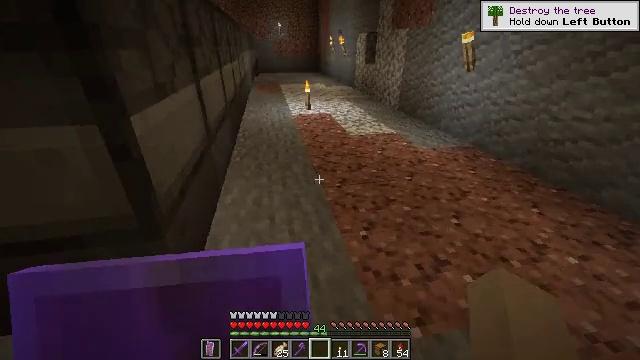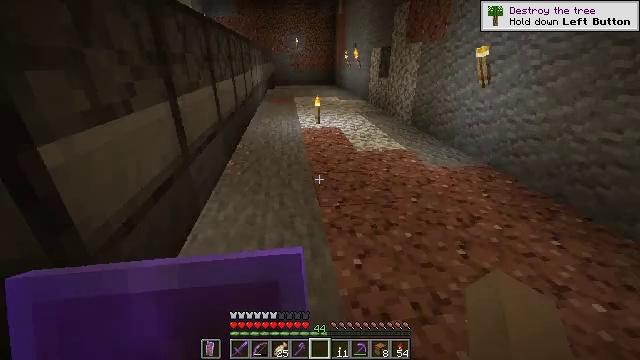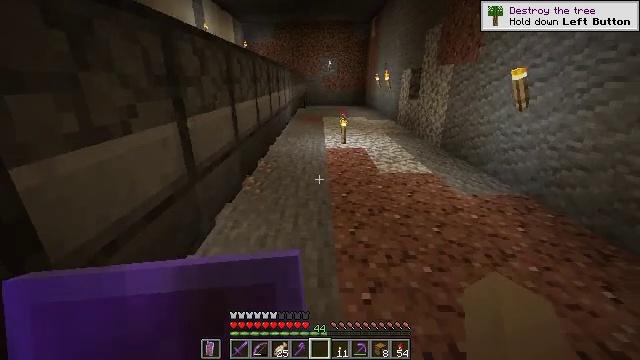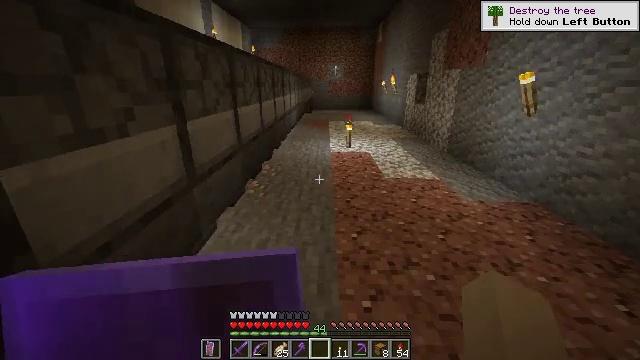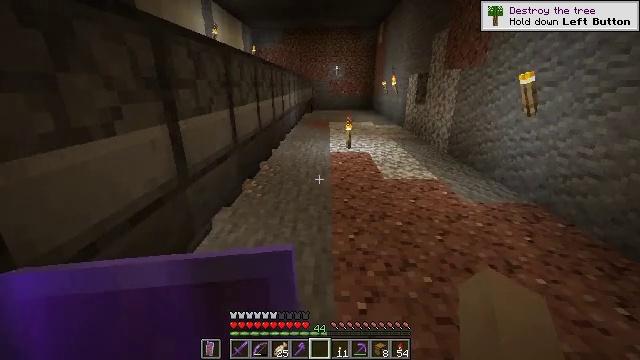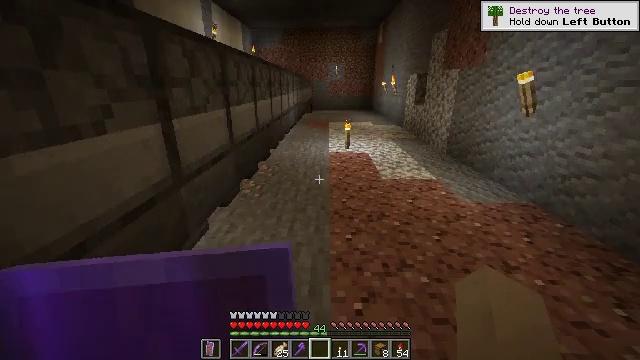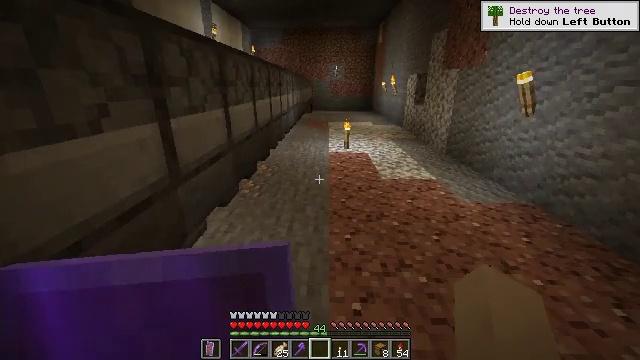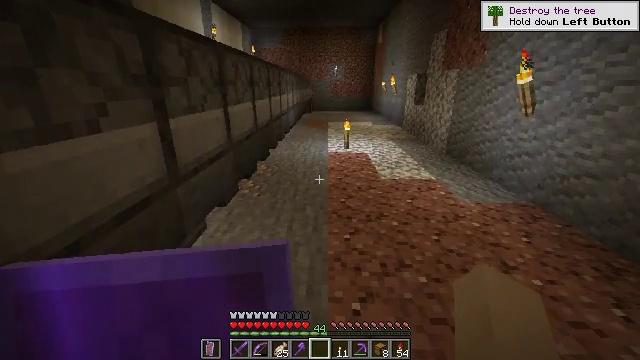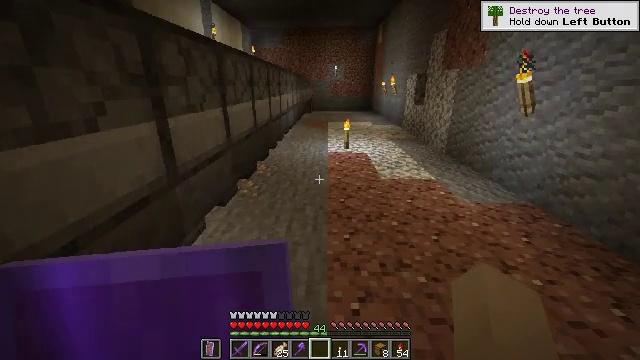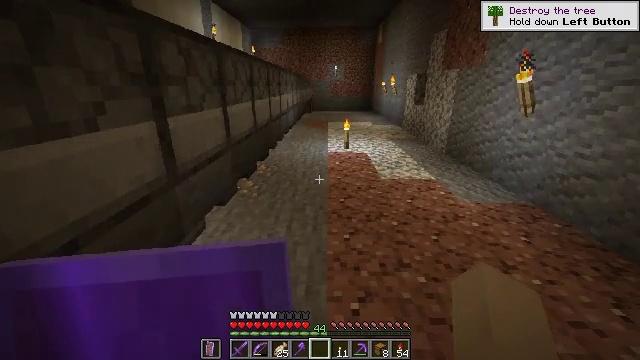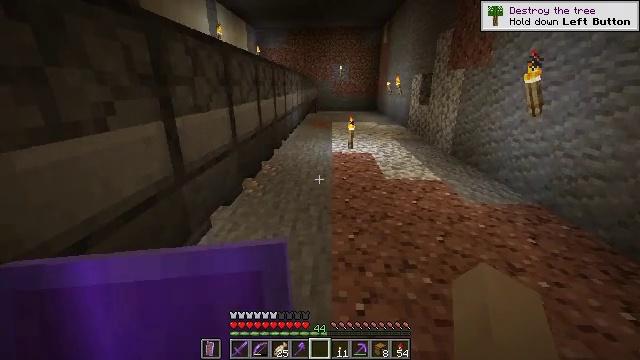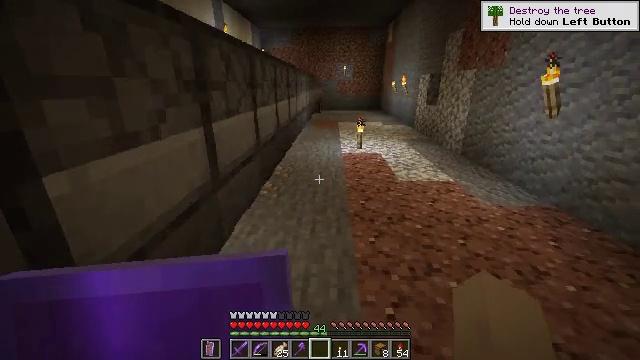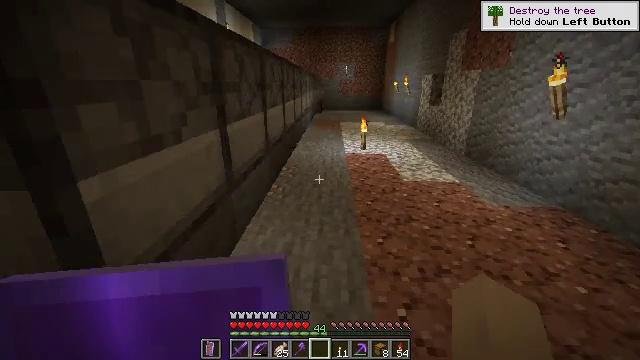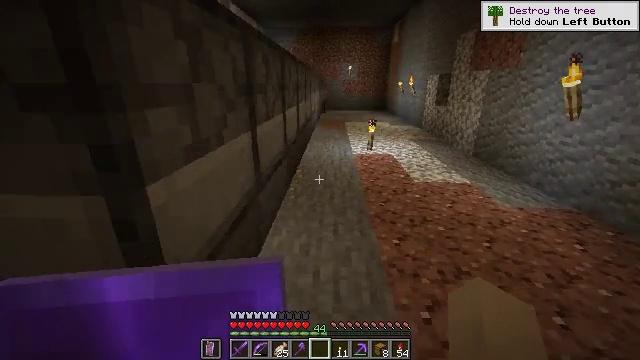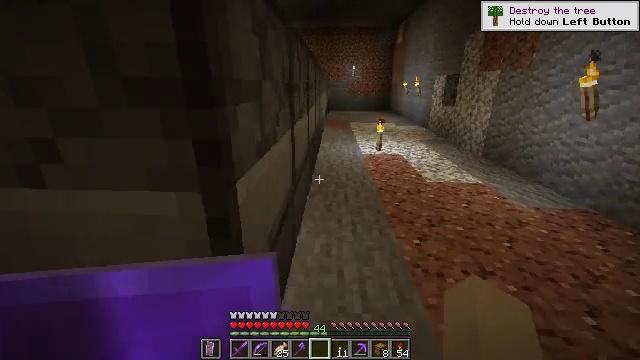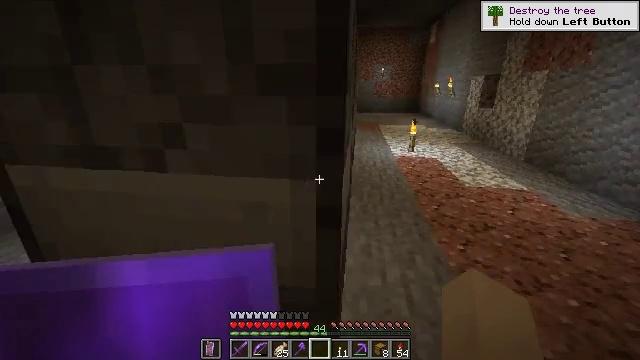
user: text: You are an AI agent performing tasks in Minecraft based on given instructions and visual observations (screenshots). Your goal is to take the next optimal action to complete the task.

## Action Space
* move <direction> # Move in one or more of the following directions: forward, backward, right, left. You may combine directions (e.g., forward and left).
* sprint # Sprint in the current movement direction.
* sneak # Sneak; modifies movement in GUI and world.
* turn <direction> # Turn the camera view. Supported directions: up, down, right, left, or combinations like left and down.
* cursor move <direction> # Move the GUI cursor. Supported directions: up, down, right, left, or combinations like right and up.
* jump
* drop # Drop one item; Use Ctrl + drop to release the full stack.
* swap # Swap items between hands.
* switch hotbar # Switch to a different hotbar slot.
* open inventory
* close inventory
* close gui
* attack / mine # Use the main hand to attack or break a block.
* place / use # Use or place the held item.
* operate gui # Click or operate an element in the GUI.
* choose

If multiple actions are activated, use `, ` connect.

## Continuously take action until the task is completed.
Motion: motion action
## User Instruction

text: Mine the furnace to collect it.
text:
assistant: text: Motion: move forward and move right, turn left and up
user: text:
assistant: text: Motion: turn left and up
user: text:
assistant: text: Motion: turn left
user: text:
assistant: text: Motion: no_op
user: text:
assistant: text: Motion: no_op
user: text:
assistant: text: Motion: no_op
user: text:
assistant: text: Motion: no_op
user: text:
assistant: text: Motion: no_op
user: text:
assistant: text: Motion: no_op
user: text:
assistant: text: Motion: move left
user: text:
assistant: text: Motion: move left
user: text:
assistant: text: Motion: move left
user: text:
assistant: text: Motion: move left
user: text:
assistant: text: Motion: move left
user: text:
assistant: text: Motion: move left, turn left
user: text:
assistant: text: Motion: move left, turn left
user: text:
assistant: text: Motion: move left, turn left
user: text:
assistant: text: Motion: move left
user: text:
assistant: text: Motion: move left
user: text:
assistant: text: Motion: move left
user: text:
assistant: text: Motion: move left
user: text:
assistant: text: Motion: move left
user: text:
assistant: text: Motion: move left, turn right
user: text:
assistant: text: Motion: move left, turn right
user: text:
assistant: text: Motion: move left, turn right and up
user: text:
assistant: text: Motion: move left
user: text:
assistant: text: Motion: move left
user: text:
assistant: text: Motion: no_op
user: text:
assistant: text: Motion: no_op
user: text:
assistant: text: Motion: no_op